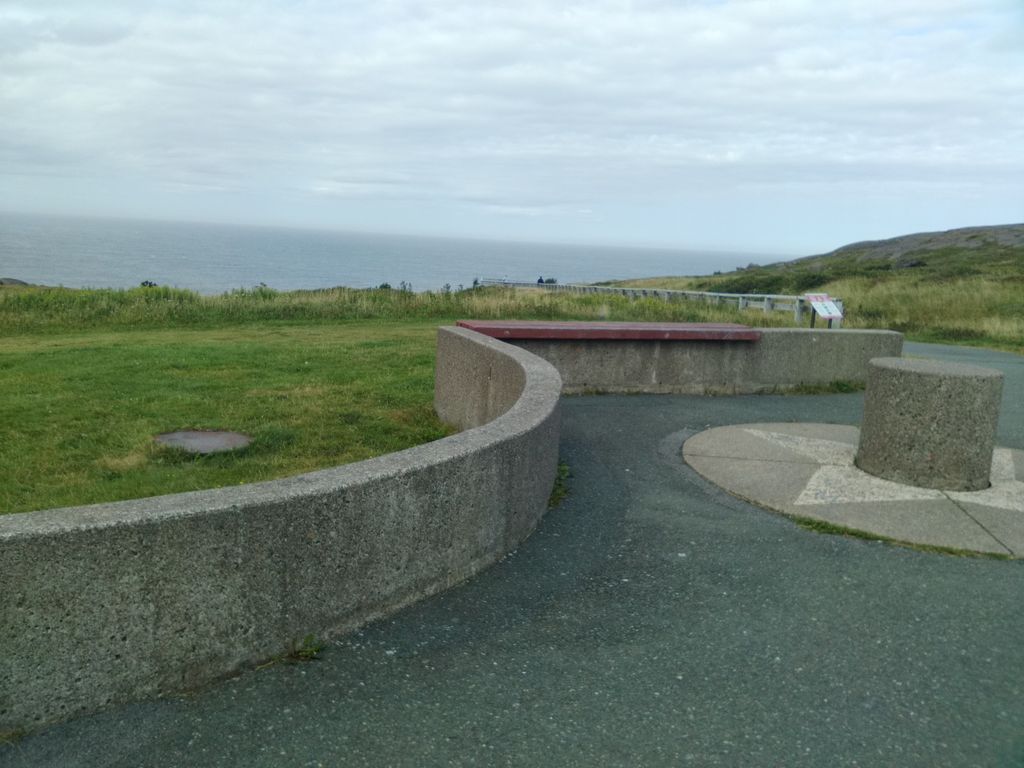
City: st_johns